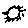
Label: sun